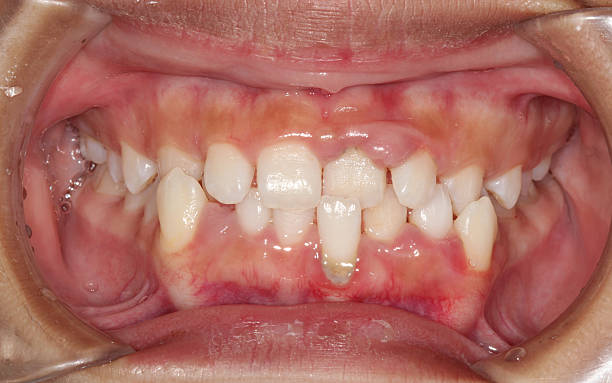
Condition: Gingivitis